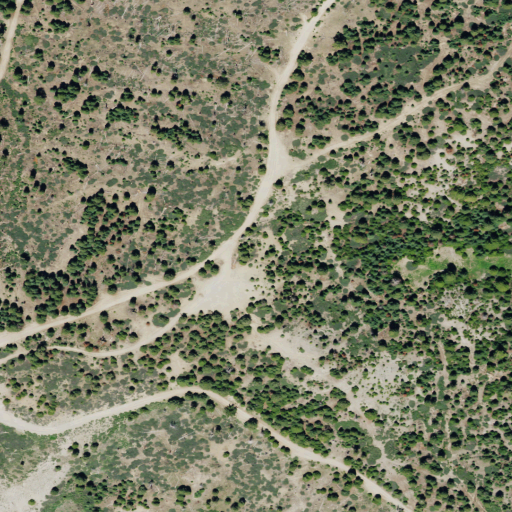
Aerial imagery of mountain in California named Brushy Mountain containing grassland, evergreen forest, shrub, low intensity development, open development, mixed forest, and medium intensity development